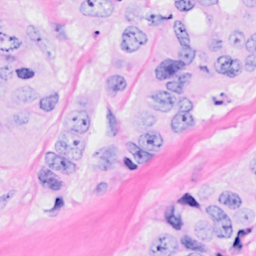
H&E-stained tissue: Breast